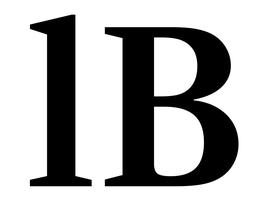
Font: LibreCaslonText_SemiBold